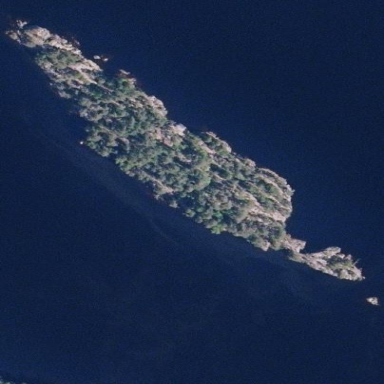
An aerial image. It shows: Island covered with woodland.